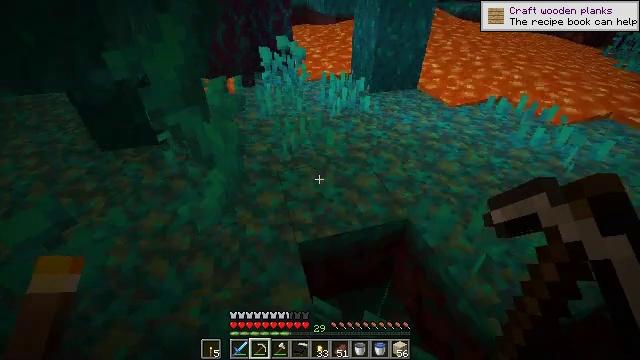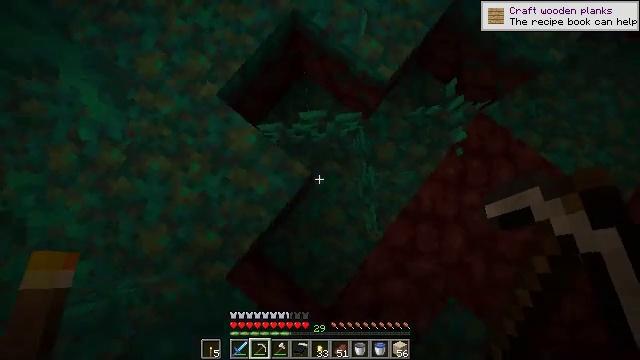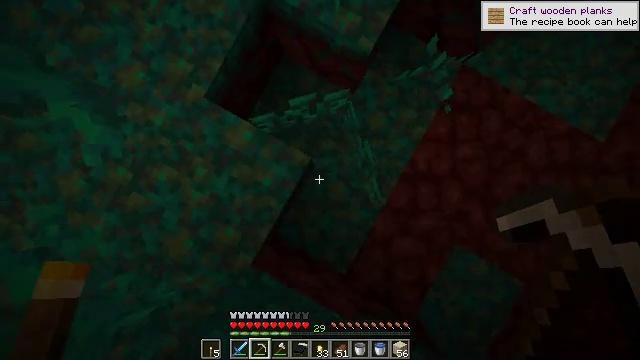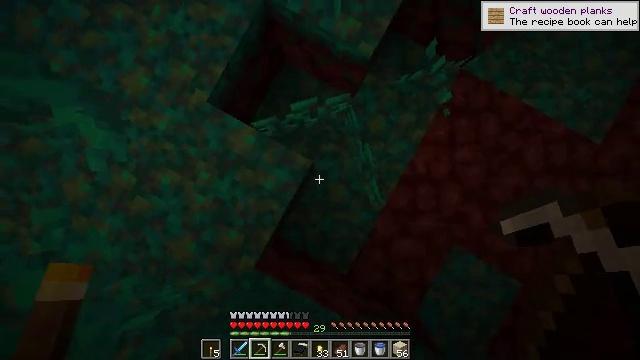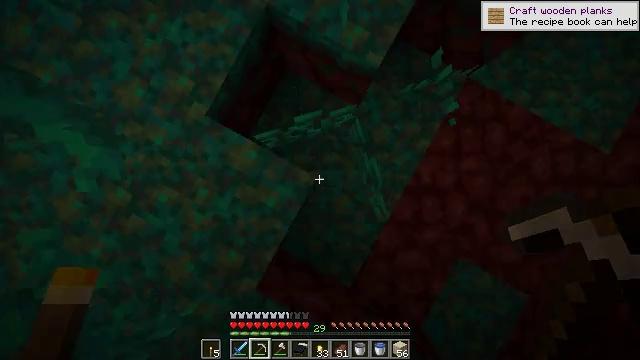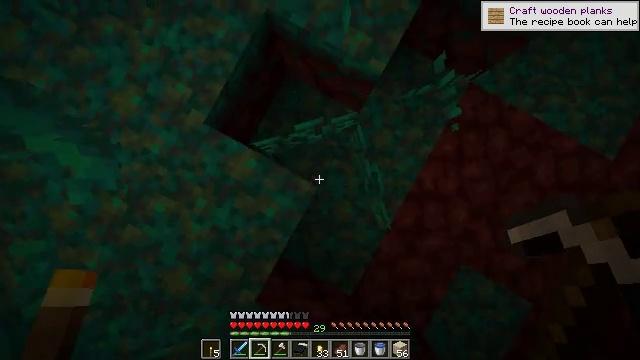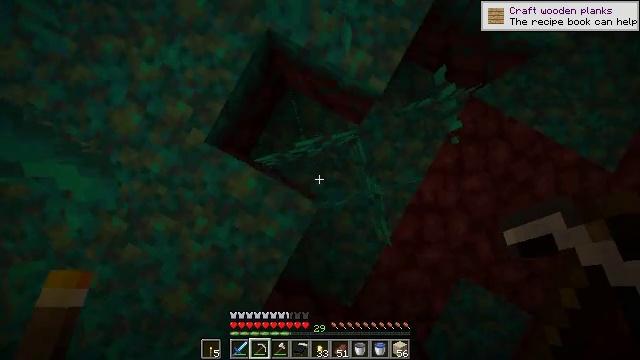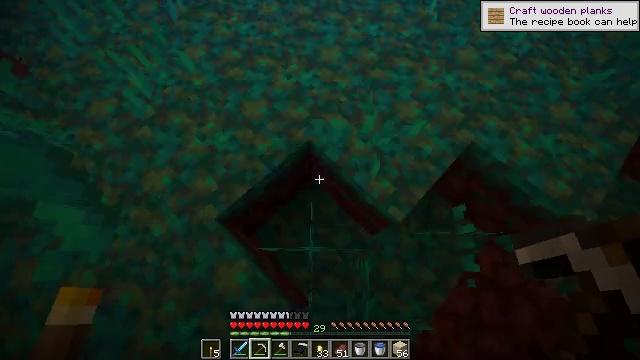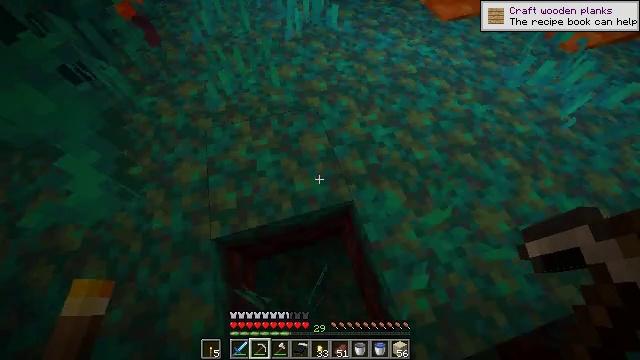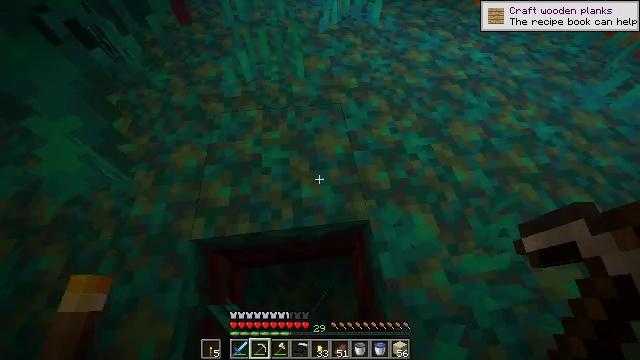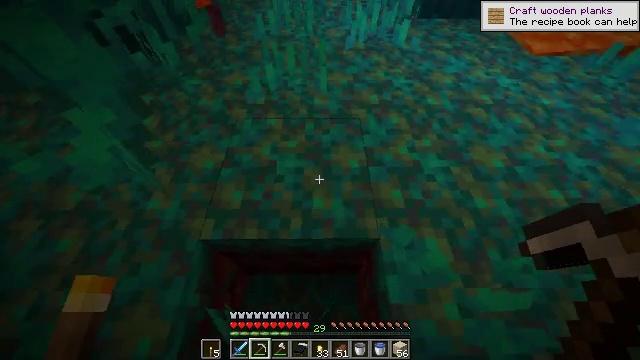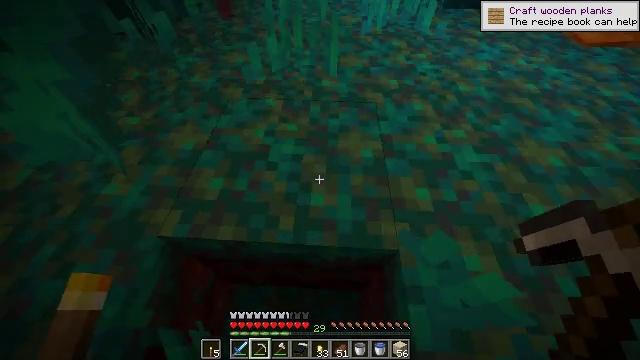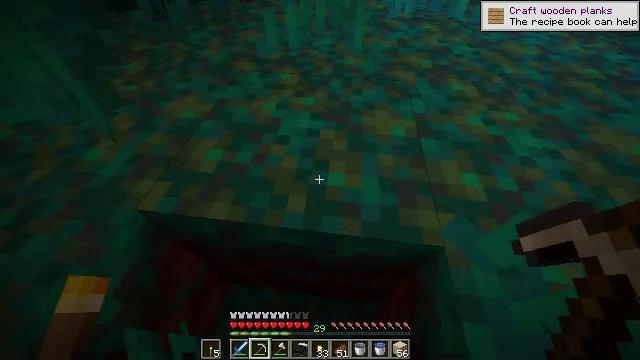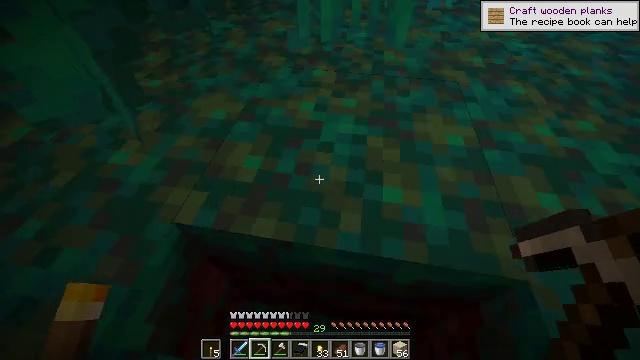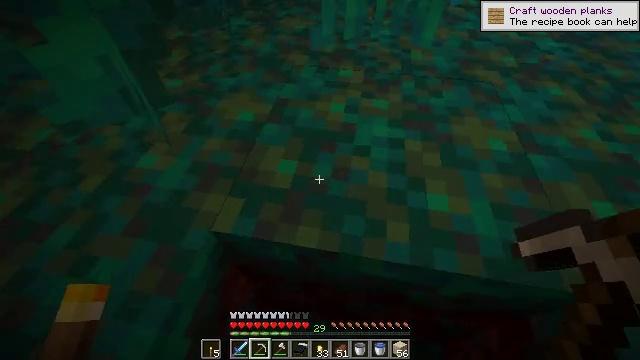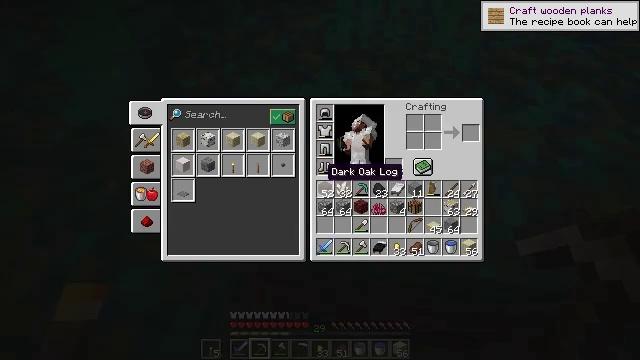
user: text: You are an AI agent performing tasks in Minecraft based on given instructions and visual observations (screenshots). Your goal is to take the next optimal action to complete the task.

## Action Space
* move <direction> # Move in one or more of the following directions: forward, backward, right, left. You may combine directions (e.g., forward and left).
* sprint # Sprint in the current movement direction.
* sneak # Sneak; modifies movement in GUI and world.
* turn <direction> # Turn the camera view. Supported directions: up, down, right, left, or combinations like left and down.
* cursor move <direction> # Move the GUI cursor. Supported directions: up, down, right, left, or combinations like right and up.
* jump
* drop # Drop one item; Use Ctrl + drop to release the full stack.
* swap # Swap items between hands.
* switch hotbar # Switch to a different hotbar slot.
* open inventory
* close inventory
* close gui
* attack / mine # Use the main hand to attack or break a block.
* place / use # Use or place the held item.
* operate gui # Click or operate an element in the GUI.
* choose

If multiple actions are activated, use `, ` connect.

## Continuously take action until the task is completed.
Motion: motion action
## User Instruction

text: Extract nether quartz by breaking the ore.
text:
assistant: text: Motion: move forward, sprint, turn right and down
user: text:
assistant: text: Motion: move forward, sprint, turn right and down
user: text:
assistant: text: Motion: move forward, sprint
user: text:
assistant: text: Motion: move forward, sprint
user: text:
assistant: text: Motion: move forward, sprint
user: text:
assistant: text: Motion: move forward, sprint
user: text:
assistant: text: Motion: move forward, sprint, turn left and up
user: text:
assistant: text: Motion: move forward and move left, sprint, turn left and up
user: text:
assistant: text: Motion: move forward and move left, sprint, turn left and up
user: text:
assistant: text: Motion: move forward and move left, sprint, turn left and up
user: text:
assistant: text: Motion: move forward and move left, sprint, turn left and up
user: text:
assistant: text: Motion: move forward and move left, turn left and up
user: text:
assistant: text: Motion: move forward and move left, turn left
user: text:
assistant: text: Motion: move forward and move left
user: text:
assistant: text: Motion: open inventory
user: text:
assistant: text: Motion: turn right, open inventory
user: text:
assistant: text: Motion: turn right, open inventory
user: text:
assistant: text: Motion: turn right and down
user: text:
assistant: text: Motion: turn right and down
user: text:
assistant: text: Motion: turn right and down
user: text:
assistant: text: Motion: no_op
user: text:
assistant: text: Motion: no_op
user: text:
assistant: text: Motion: turn left and up
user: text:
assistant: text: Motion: no_op
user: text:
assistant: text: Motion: no_op
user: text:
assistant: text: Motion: no_op
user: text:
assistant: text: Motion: no_op
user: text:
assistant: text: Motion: no_op
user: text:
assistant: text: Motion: no_op
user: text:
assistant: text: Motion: no_op